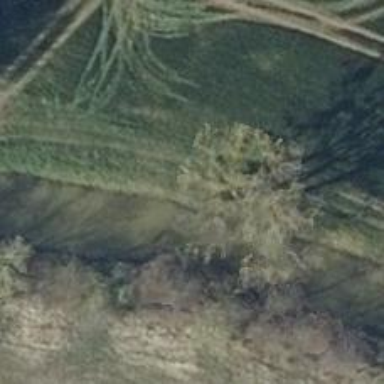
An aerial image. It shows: Deciduous broadleaved tree.